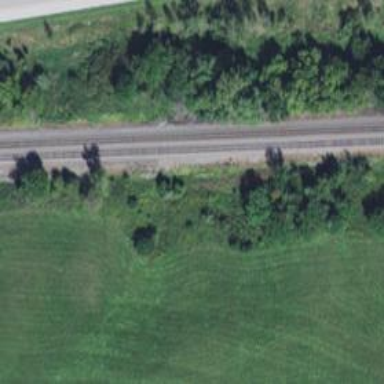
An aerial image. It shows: Disused railway siding.